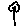
Label: flower